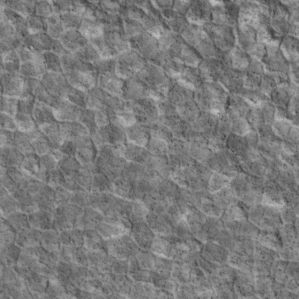
Label: non_frost